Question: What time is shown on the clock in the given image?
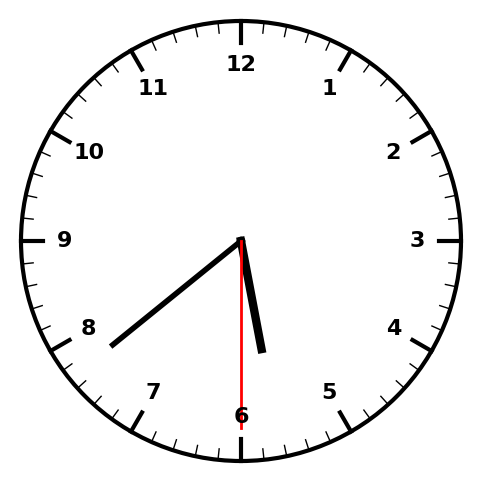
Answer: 05:38:30